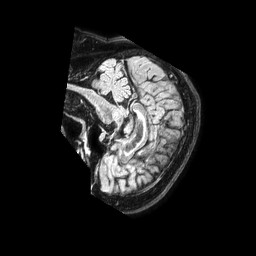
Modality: FLAIR
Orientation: sagittal
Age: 57
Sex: female
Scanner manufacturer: philips
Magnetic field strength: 1.5 T
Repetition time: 4.8 s
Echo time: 0.3317 s